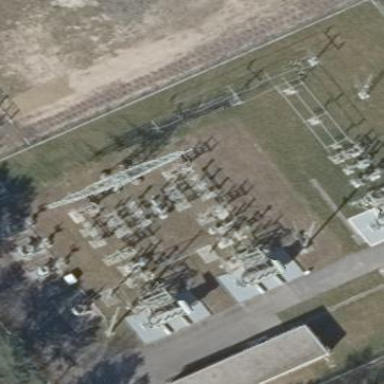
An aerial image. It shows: Outdoor distribution level power substation.